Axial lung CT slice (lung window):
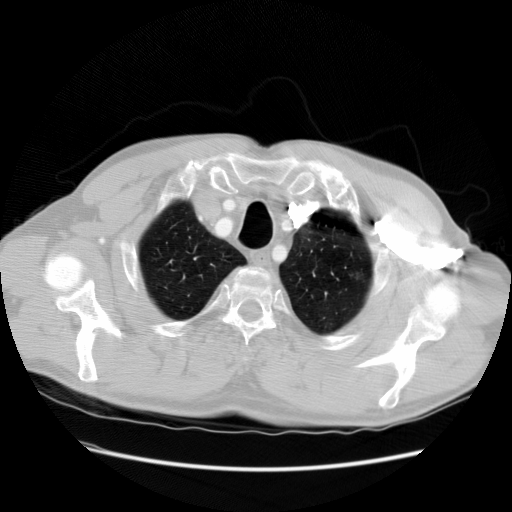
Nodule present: no